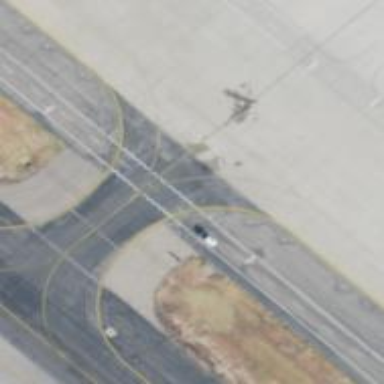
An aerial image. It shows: Image of taxiway at airport.